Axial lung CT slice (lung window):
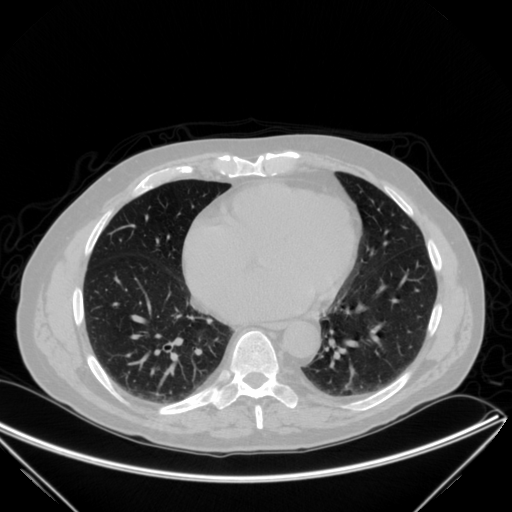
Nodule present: no